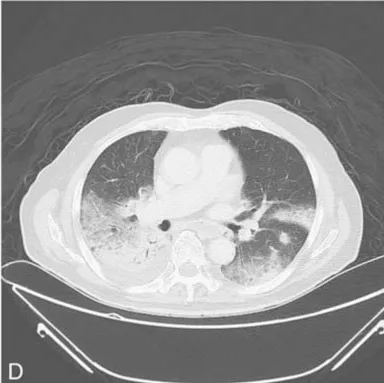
In patient 3, a 79-year-old man with advanced proximal jejunal cancer underwent primary lesions resection and received proton therapy over pulmonary metastatic lesions, followed by the self-paid anti-PD-1 treatment. After 4 cycles of treatment, the findings showed multilobular opacities over both lower lungs (C and D). PD-1 = programmed cell death protein 1.
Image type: radiology (ct)